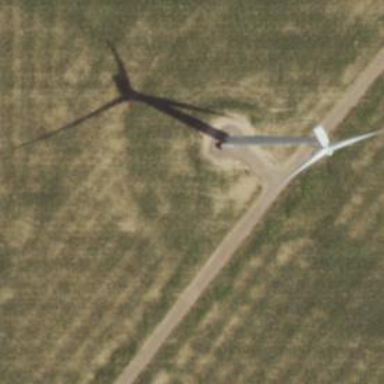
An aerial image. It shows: Wind turbine generator that utilizes wind as its source for generating electricity. It is of the horizontal axis type.